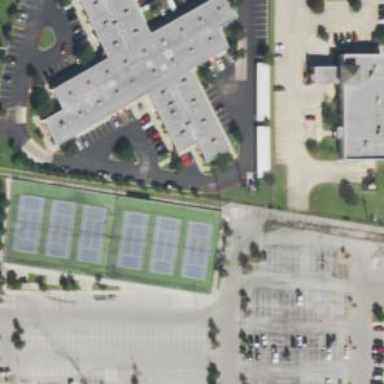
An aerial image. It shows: Tennis court on pitch designated for leisure land.